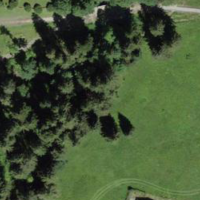
EUNIS habitat code: 55
Species observed at this site:
Filipendula ulmaria